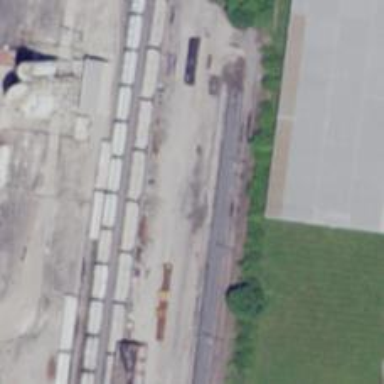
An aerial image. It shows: Unused railway yard.